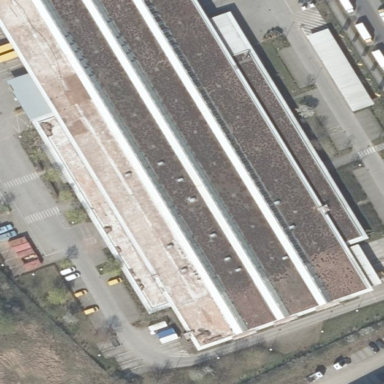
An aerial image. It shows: Industrial building that serves as post depot.